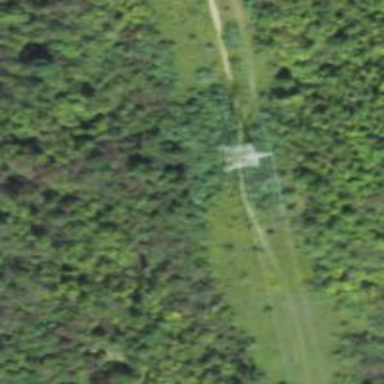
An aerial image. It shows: Lattice structure tower used for power distribution.